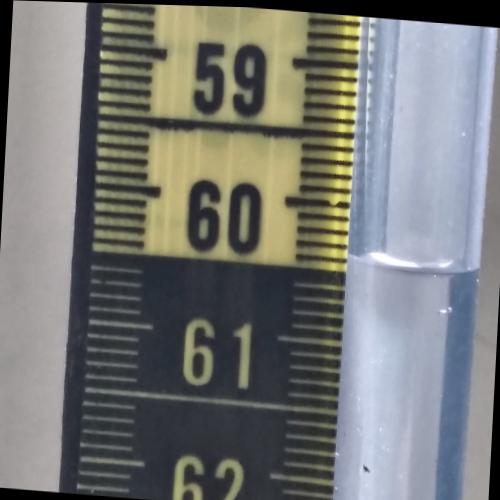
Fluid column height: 60.4 cm